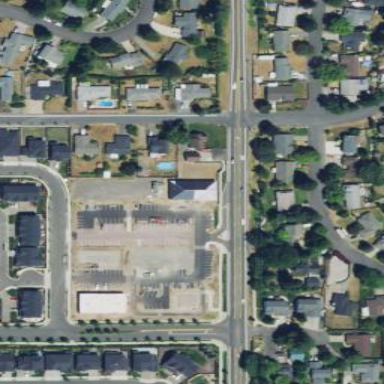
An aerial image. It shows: Retail area.